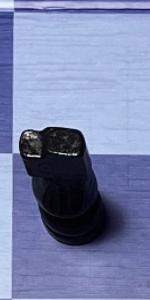
Label: Knight_Black